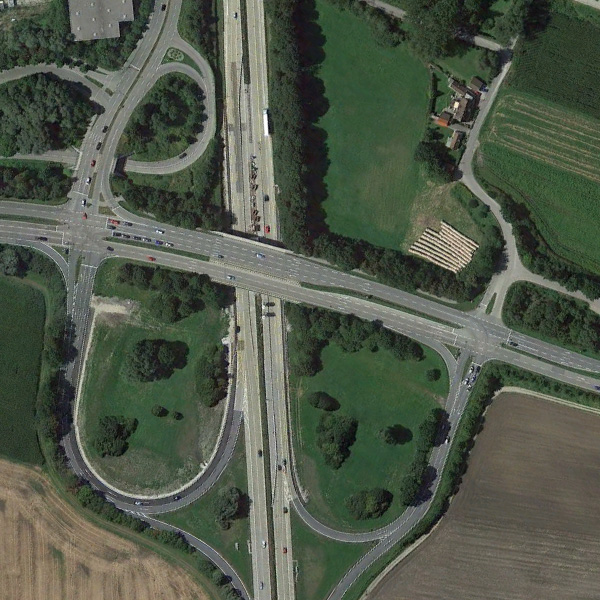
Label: Viaduct